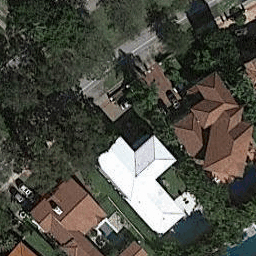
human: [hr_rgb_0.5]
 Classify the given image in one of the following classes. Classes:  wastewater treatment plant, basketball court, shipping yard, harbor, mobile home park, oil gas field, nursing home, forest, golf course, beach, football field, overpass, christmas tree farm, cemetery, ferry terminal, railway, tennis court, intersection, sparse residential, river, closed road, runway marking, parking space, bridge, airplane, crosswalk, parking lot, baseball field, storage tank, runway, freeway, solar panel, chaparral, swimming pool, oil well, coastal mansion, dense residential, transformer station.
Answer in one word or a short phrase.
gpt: coastal mansion